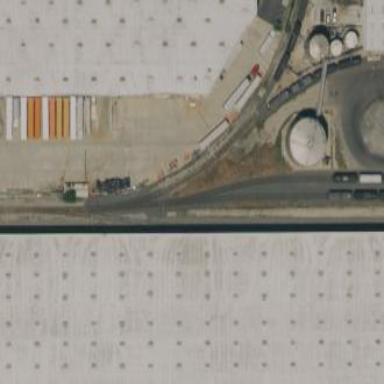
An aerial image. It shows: Warehouse.